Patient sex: M
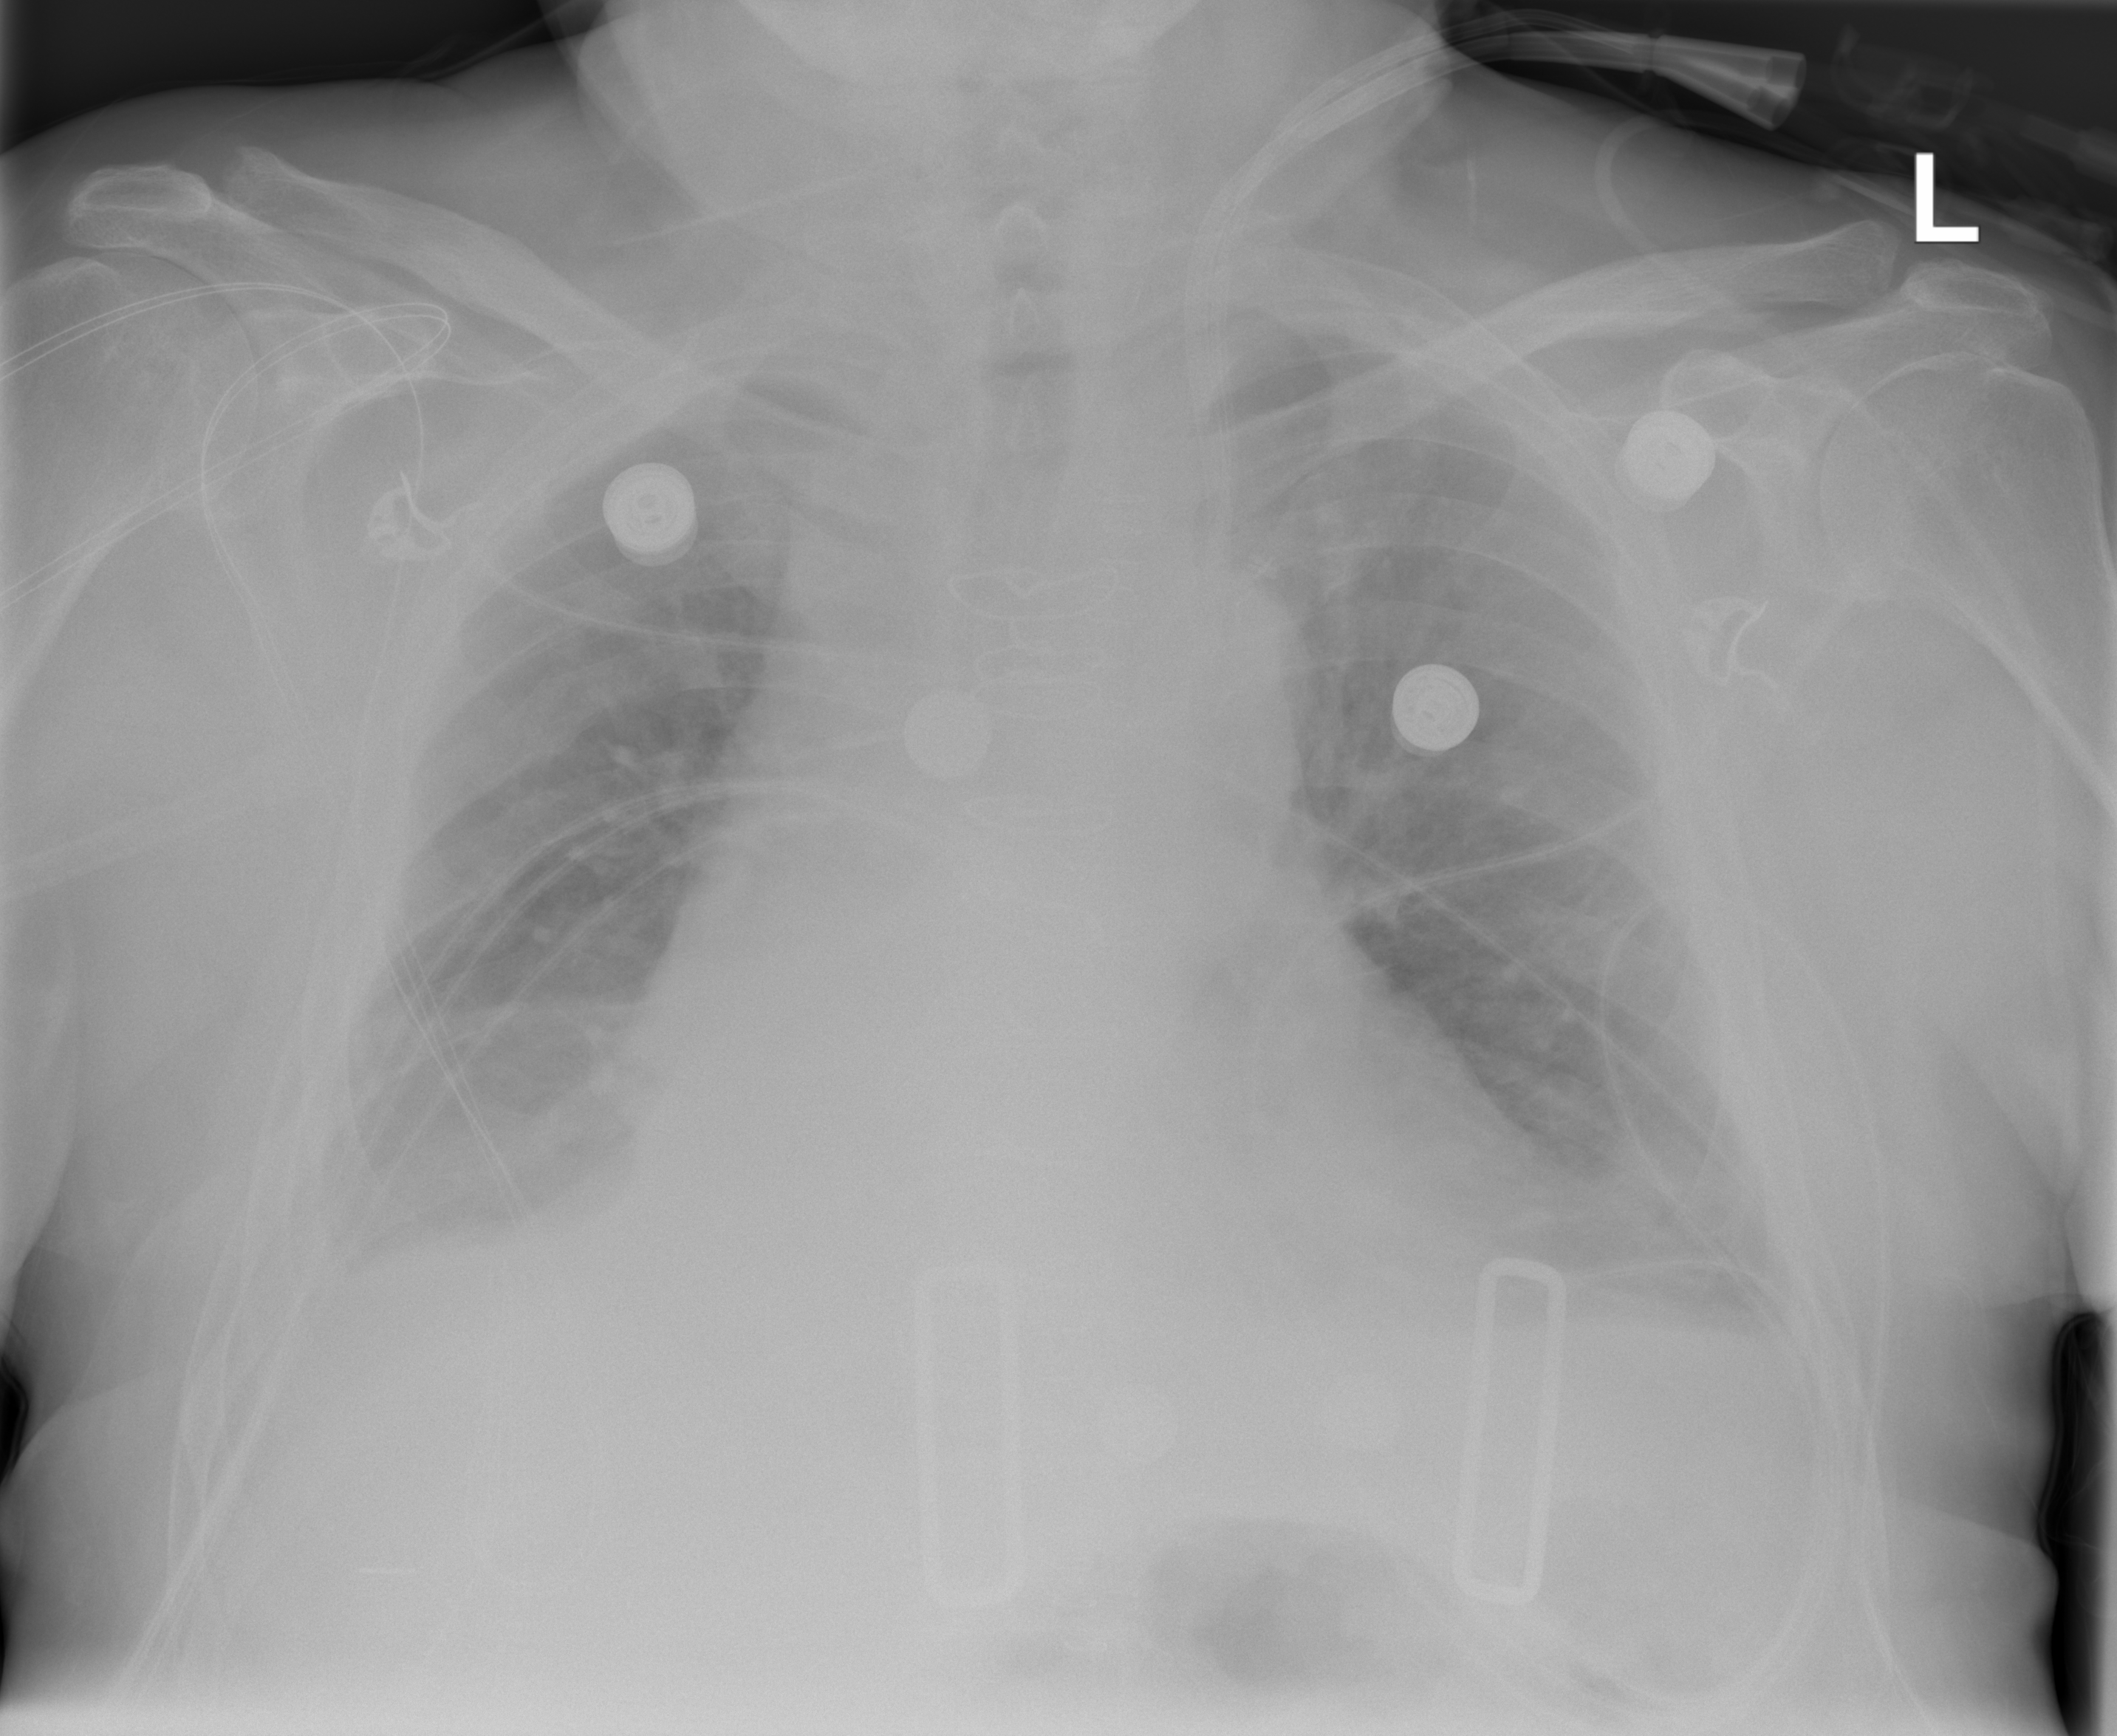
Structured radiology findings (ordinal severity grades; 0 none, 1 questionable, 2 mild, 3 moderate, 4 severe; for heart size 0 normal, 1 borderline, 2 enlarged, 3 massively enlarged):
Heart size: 2
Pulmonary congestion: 0
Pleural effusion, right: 2
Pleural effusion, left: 2
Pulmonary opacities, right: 2
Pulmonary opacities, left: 0
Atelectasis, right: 2
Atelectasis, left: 2